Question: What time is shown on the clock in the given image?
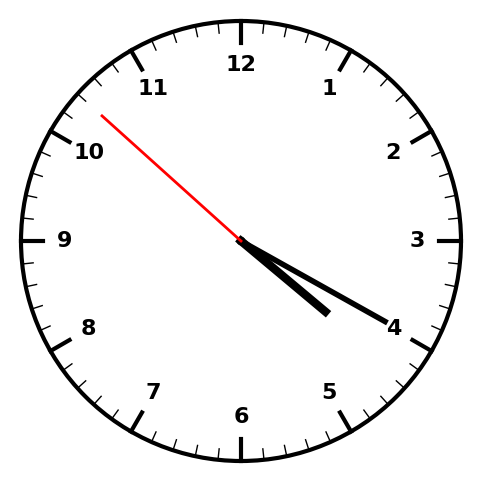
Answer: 04:19:52